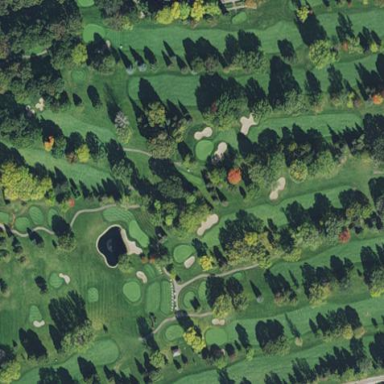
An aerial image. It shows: Golf course.